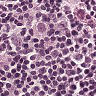
Metastatic tissue present: yes